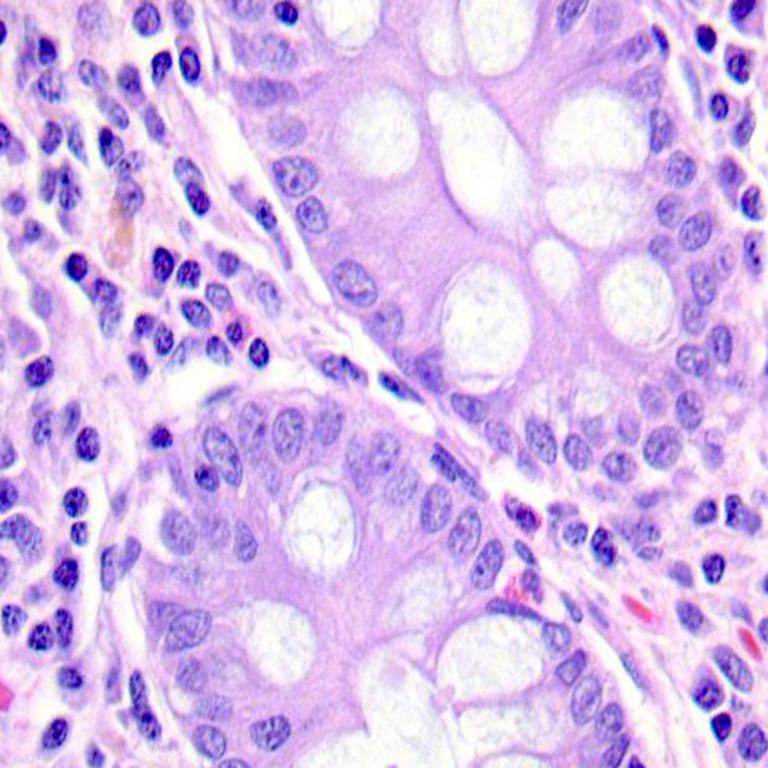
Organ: colon
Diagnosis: benign